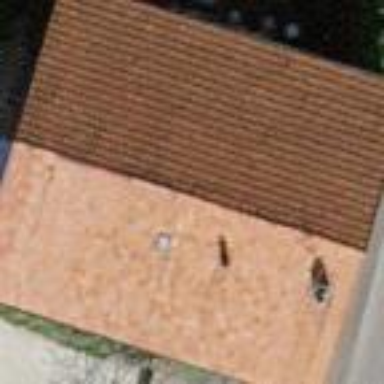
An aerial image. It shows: Simple house.